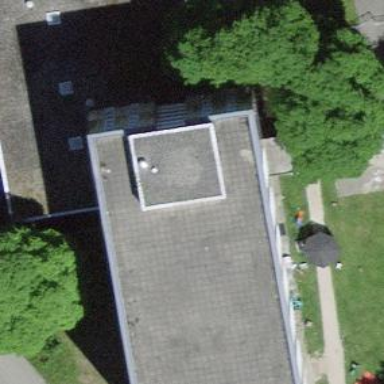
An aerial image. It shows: Apartment building with flat roof.